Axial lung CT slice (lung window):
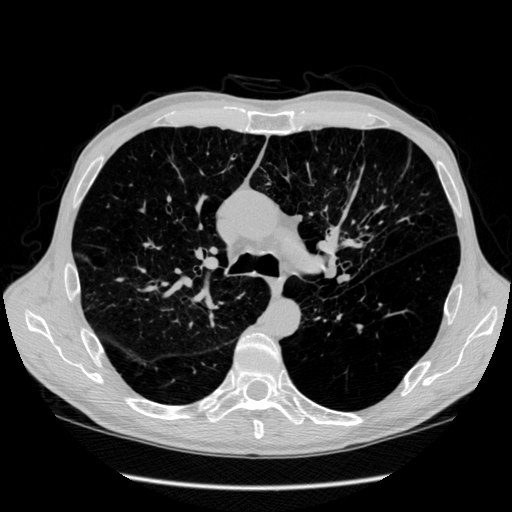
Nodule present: no